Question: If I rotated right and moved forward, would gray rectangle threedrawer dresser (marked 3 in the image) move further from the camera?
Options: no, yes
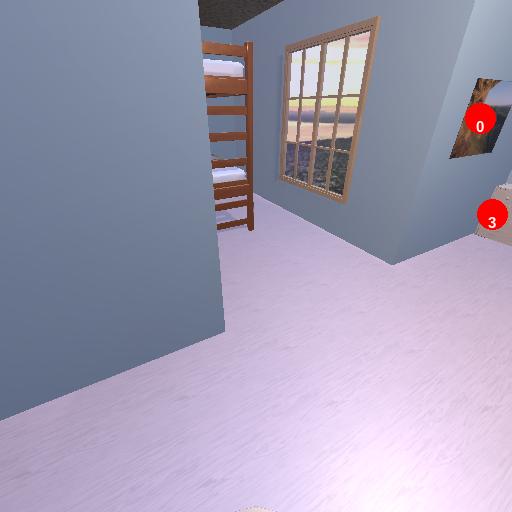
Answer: no